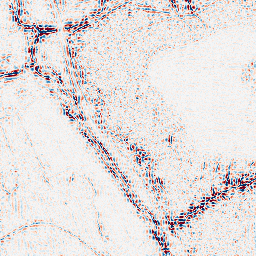
Category: wavelet
Decomposition family: wavelet_dwt
Decomposition parameters: wavelet: db8
level: 2
Upsampling method: sinc_blackman
Upsampling parameters: scale: 4
kernel_size: 16
Upsampling scale: 4